Question: I have a WPF app that I'm testing which loads a XML and visualizes it in a usercontrol. Now the issue I'm having is that every time I load my user control the 'HorizontalAlignment' is okay, but the 'VerticalAlignment' doesn't adept to the height size of the usercontrol.
Anyone has an idea how to solve this?
MainWindow.xaml
'''
<Window
xmlns="http://schemas.microsoft.com/winfx/2006/xaml/presentation"
xmlns:x="http://schemas.microsoft.com/winfx/2006/xaml"
xmlns:UserControls="clr-namespace:RackBuildingTesT.UserControls" x:Class="RackBuildingTesT.MainWindow"
Title="MainWindow" Height="578" Width="758" SizeChanged="Window_SizeChanged_1">
<Grid>
<DockPanel HorizontalAlignment="Stretch" VerticalAlignment="Stretch">
<Border DockPanel.Dock="Top" BorderBrush="Black" BorderThickness="1">
<Grid>
<Label Content="Welke rack laden" HorizontalAlignment="Left" VerticalAlignment="Top"/>
<ComboBox x:Name="RackChooser" HorizontalAlignment="Left" Margin="100,0,0,0" VerticalAlignment="Top" Width="120" SelectionChanged="RackChooser_SelectionChanged"/>
</Grid>
</Border>
<Border DockPanel.Dock="Top" BorderBrush="Black" BorderThickness="1">
<Grid x:Name="RackGrid" Margin="0,0,0,0">
</Grid>
</Border>
</DockPanel>
</Grid>
'''
MainWindow.xaml.cs
'''
public MainWindow()
{
InitializeComponent();
LoadRackCombo();
}
private void LoadRackCombo()
{
var files = Directory.GetFiles(Properties.Settings.Default.FilePathXMLRack);
foreach (var item in files)
{
RackChooser.Items.Add(item);
}
}
private void RackChooser_SelectionChanged(object sender, SelectionChangedEventArgs e)
{
this.RackGrid.Children.Clear();
this.Cursor = Cursors.Wait;
if (RackChooser.SelectedIndex == -1)
MessageBox.Show("Select a rack");
else
{
string rackFile = Convert.ToString(RackChooser.Items[RackChooser.SelectedIndex]);
UserControls.RackBuilder r = new UserControls.RackBuilder();
RackGrid.HorizontalAlignment = System.Windows.HorizontalAlignment.Stretch;
RackGrid.VerticalAlignment = System.Windows.VerticalAlignment.Stretch;
r.Width = RackGrid.Width;
r.Height = RackGrid.Height;
var _r = TRack.CreateFromXMLFile(rackFile, null);
r.set_Rack(_r);
RackGrid.Children.Add(r);
}
this.Cursor = Cursors.Arrow;
}
private void Window_SizeChanged_1(object sender, SizeChangedEventArgs e)
{
RackGrid.Width = this.Width;
RackGrid.Height = this.Height;
}
'''
RackBuilder.xaml.cs (xaml page is standard WPF usercontrol)
'''
public RackBuilder()
{
InitializeComponent();
}
public TRack fRack { get; set; }
public void set_Rack(TRack value)
{
this.fRack = value;
this.InvalidateVisual();
}
protected override void OnRender(DrawingContext drawingContext)
{
if (this.fRack != null)
{
var xScale = this.Width / this.fRack.Size.Width;
var yScale = this.Height / this.fRack.Size.Height;
var smallest = 0.0;
if (xScale < yScale)
smallest = xScale;
else
smallest = yScale;
foreach (var hole in this.fRack.HolePositions)
{
drawingContext.DrawEllipse(Brushes.Aquamarine, null, new Point(hole.Position.X * xScale, hole.Position.Y * yScale),
hole.Diameter * smallest * 0.5, hole.Diameter * smallest * 0.5);
}
}
}
'''
Result

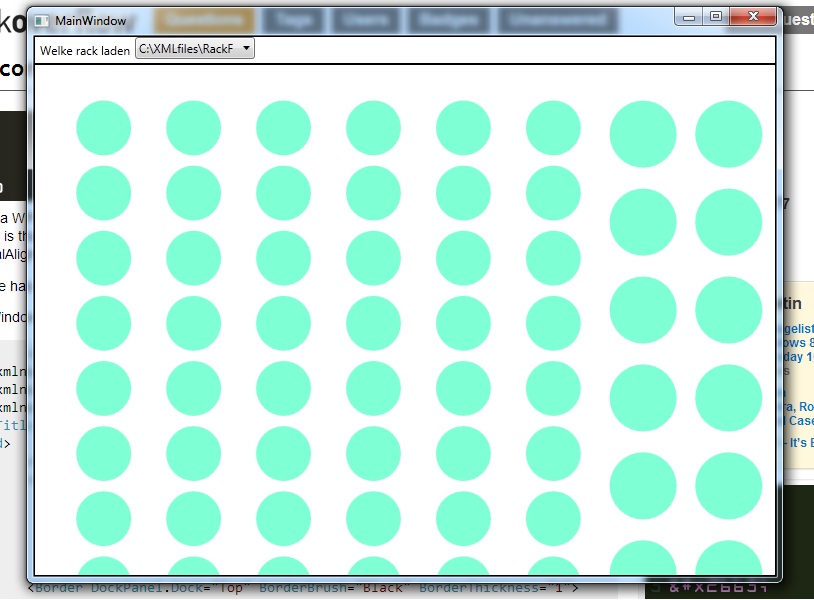
Answer: I fixed it with putting the MainWindow 'SizeToContent' to 'WidthAndHeight'.